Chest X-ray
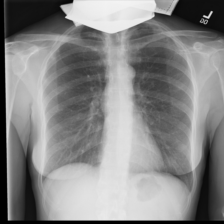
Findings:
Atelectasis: negative
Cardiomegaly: negative
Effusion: negative
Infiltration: negative
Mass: negative
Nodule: negative
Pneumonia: negative
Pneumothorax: negative
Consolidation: negative
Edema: negative
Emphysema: negative
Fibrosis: negative
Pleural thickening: negative
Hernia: negative